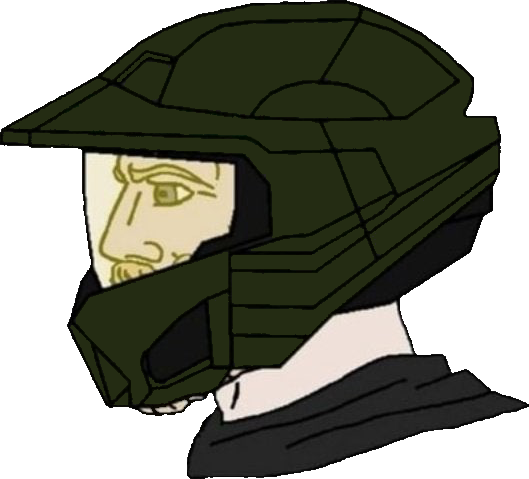
Label: 4_Yes_Chad